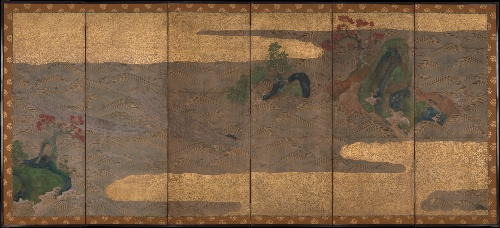
Title: 波に舟図屏風|Boats upon Waves
Artist: Tawaraya Sōtatsu
Artist bio: Japanese, ca. 1570–ca. 1640
Date: mid- to late 17th century
Object type: Screen
Classification: Paintings
Medium: Six-panel folding screen; ink, color, and gold on paper
Culture: Japan
Period: Edo period (1615–1868)
Dimensions: 61 1/8 in. × 11 ft. 9 3/4 in. (155.2 × 360 cm)
Department: Asian Art
Credit line: H. O. Havemeyer Collection, Gift of Horace Havemeyer, 1949
Accession year: 1949
Repository: Metropolitan Museum of Art, New York, NY
Tags: Flowers|Leaves|Waves|Boats